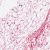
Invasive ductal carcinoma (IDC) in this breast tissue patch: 0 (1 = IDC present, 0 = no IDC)